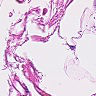
Metastatic tissue present: no